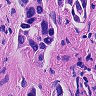
Metastatic tissue present: yes